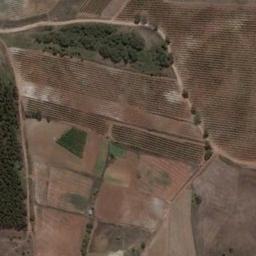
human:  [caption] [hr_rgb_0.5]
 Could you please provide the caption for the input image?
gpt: There are some bare rectangular farmland .

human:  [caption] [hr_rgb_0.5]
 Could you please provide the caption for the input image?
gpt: Many green and brown mixed-sized rectangular farm fields .

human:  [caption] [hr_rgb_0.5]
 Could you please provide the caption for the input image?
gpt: There are many trees beside the rectangular farmlands .

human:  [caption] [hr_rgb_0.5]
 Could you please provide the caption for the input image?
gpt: Some khaki rectangular farmlands of different sizes and a grove of trees are on the ground .

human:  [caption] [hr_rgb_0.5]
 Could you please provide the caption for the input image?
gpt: There are some brown rectangular farmlands and green trees .